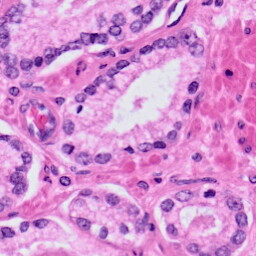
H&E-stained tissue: Prostate